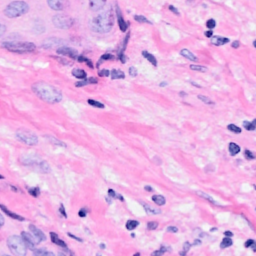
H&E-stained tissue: Breast